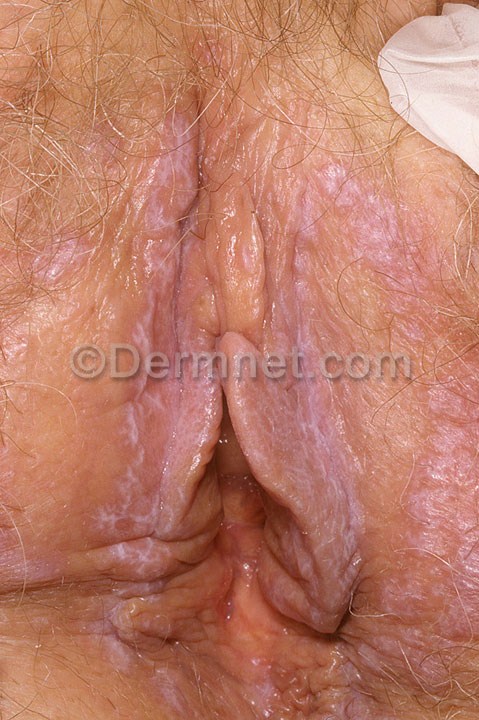
Disease: Psoriasis pictures Lichen Planus and related diseases